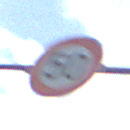
Verkehrszeichen: Geschwindigkeit50
Umgebung: Outdoor, Suburban
Tageszeit: MorningAfternoon
Wetter: PartlyCloudy
Licht: Natural
Jahreszeit: NotSpecified
Kontrast: LowContrast